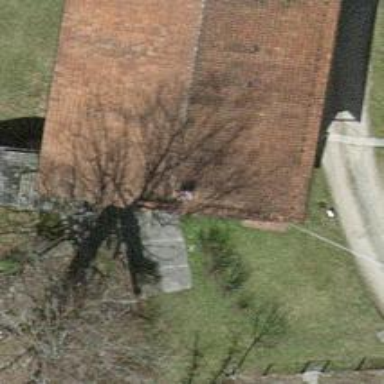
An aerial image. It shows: Shed.